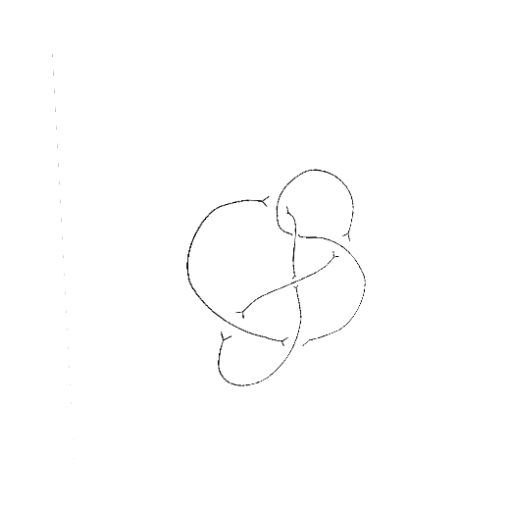
Crossing number: 6